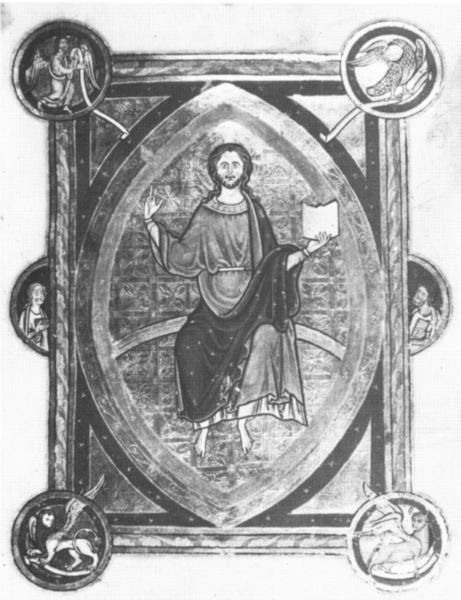
Titel: Psalter von Robert de Lindesey
Institution: London, Society of Antiquaries
Schlagwörter: adler, flügel, gott, mann, vogel, männer, gürtel, tiere, muster, bart, bibel, johannes, frontal, engel, relief, figuren, glanz, buch, rechteck, schwarzweiß, kreise, christus, fabelwesen, segen, löwe, heilige, sechs, maria, stier, drache, mandorla, apostel, buchmalerei, phönix, evangelistensymbole